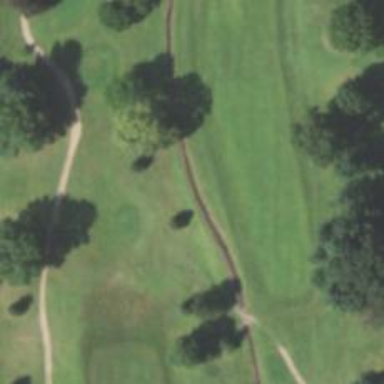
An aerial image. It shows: Path used for both walking and golf.